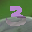
Label: 3